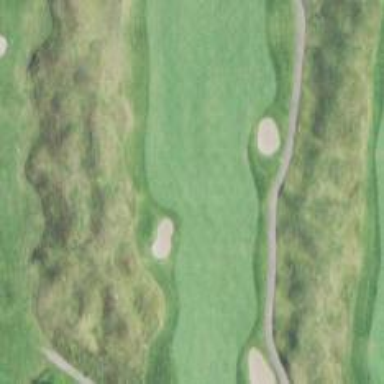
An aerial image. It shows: View of golf hole.